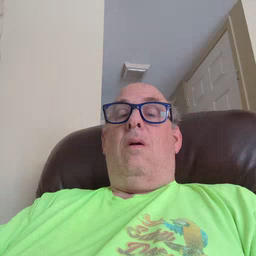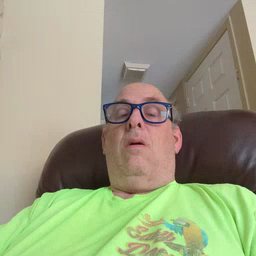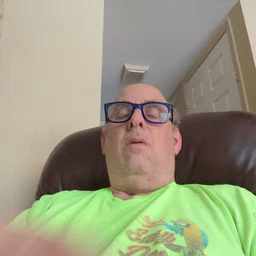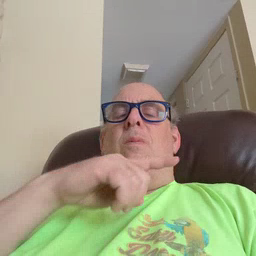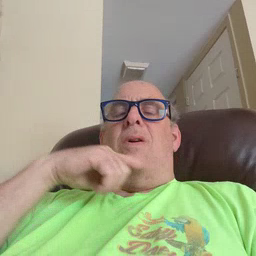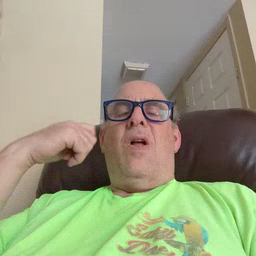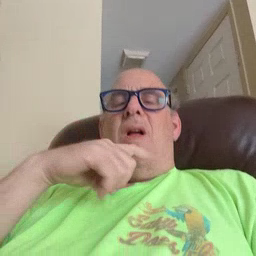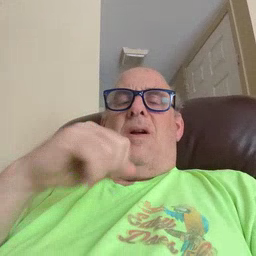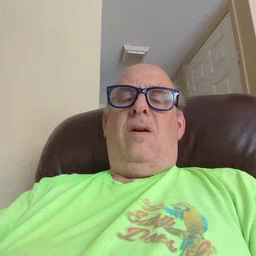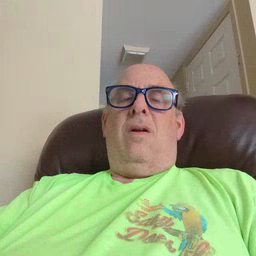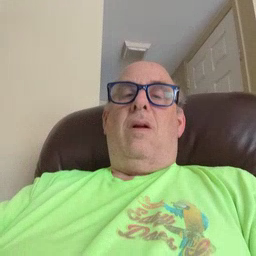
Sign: dryer